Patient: sex M, age 79
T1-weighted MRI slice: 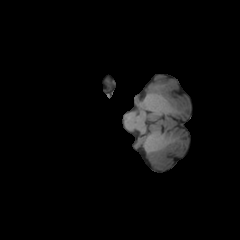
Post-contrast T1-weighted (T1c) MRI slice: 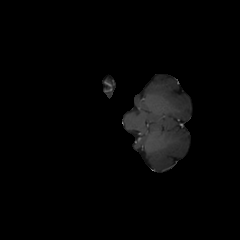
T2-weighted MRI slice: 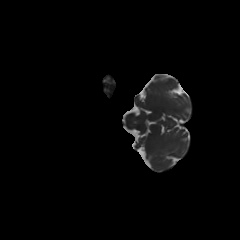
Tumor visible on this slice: no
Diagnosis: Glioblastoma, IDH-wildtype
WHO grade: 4